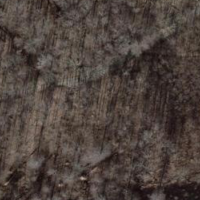
EUNIS habitat code: 41
Species observed at this site:
Coccinella septempunctata